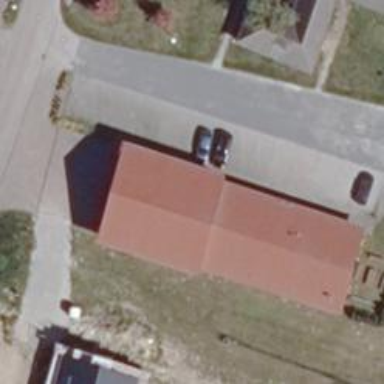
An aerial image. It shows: Fire station building.